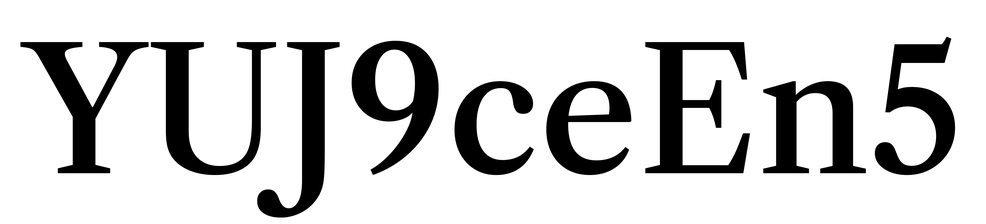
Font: LibreCaslonText_Medium